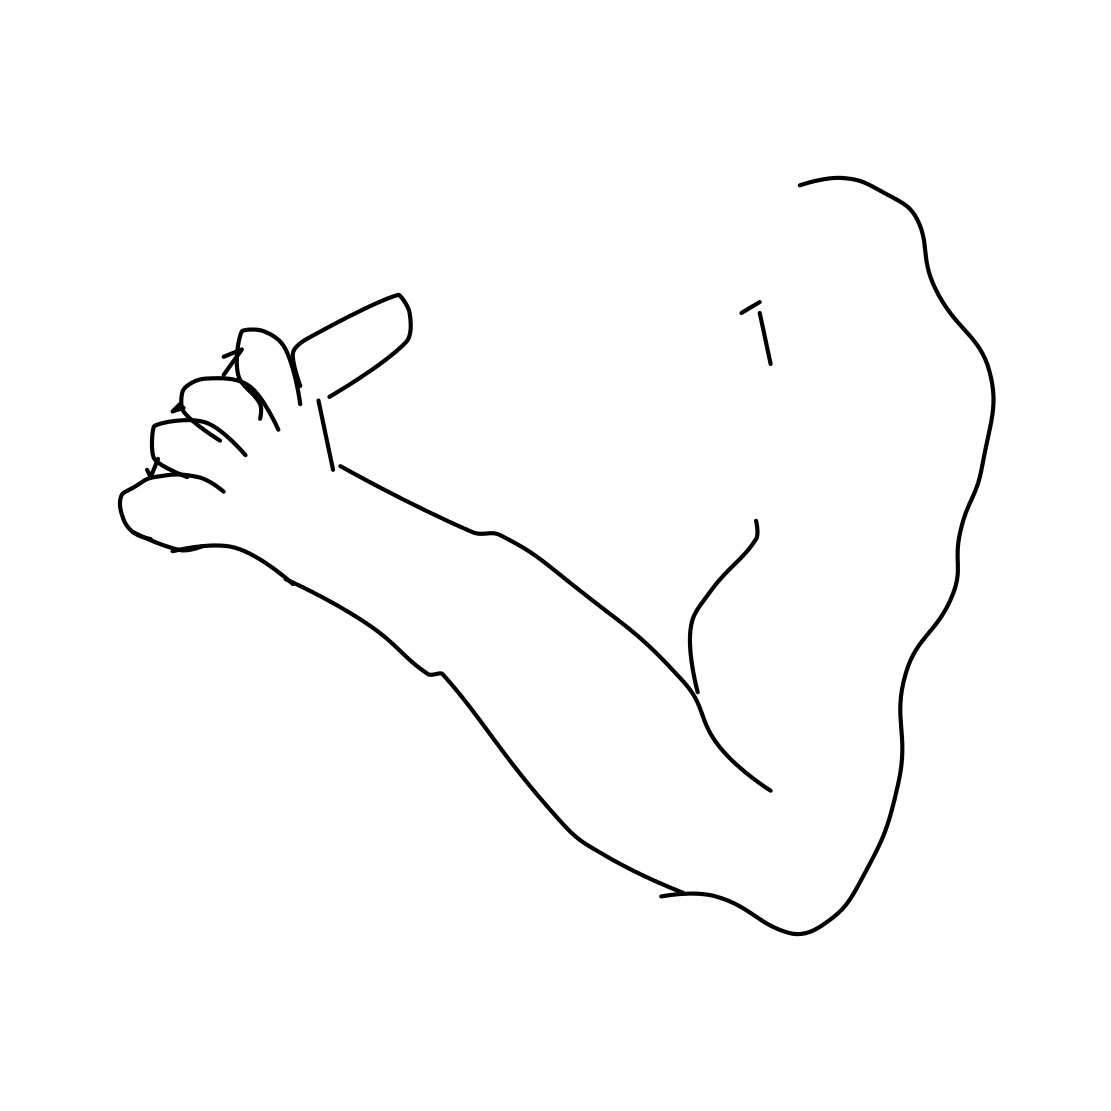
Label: arm